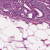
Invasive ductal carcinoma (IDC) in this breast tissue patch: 0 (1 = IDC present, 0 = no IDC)